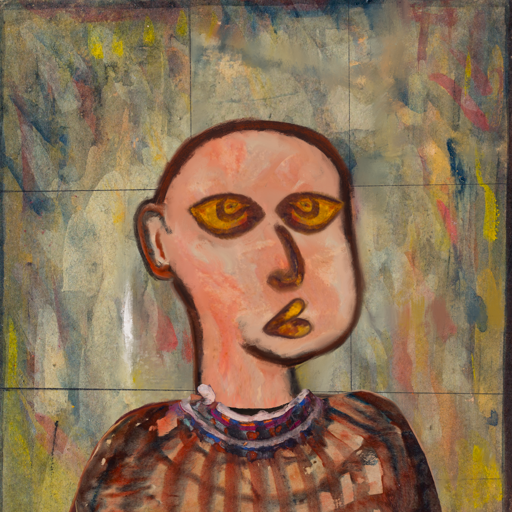
Background: GypsyMother, Head And Neck Side: Roy_Bahadur, Face Side: Comrade, Bust: Orphan, Hair Side: Blank, Head Accessory: Blank, Second Necklace: Blank, Necklace: Hypocrite_1, Baby: Blank